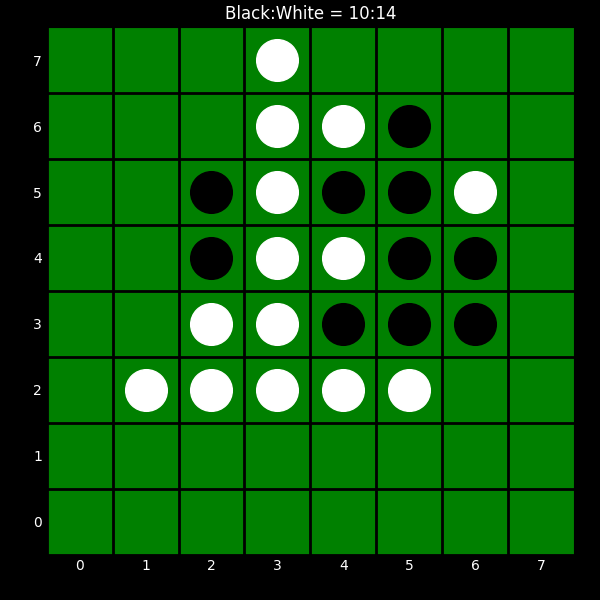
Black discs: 10
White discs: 14